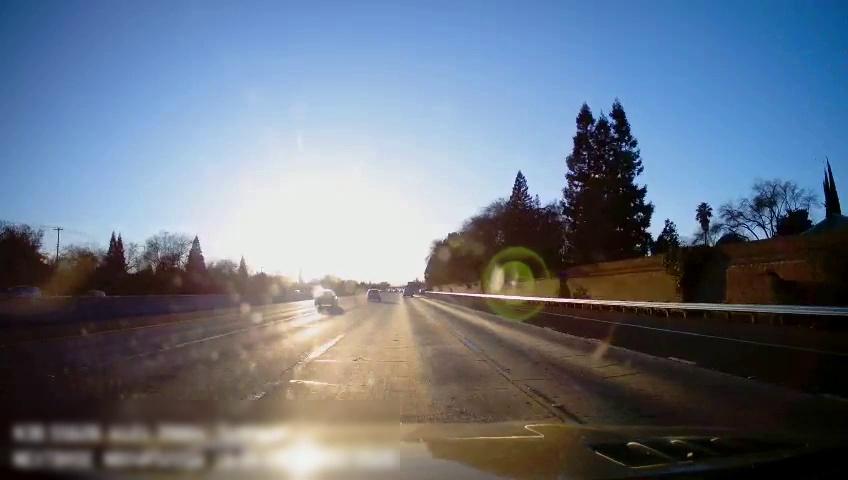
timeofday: Day
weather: Sunny
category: Drivable Space
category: Vehicles | Truck
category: Vehicles | SUV
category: Vehicles | SUV
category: Vehicles | SUV
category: Vehicles | SUV
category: Lanes | Alternate Lane
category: Lanes | Alternate Lane
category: Lanes | Current Lane
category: Lanes | Alternate Lane
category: Lanes | Alternate Lane